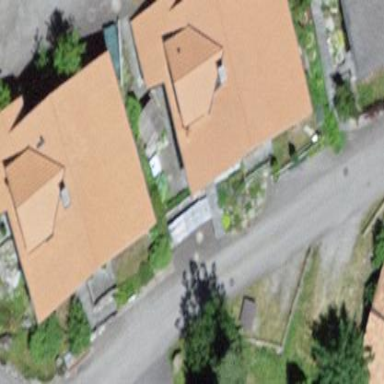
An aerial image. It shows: Residential building.